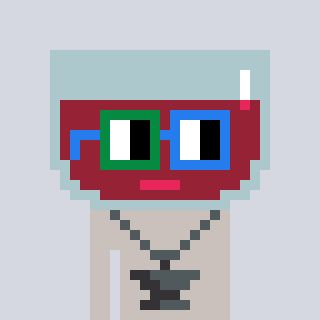
a pixel art character with square green and blue glasses, a wine-shaped head and a foggrey-colored body on a cool background